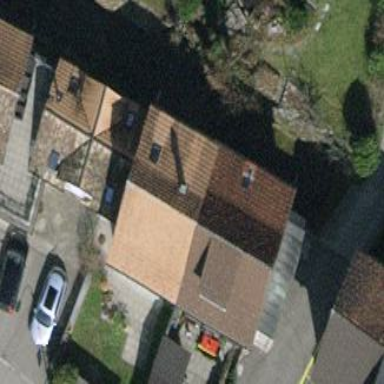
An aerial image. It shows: Terrace building.